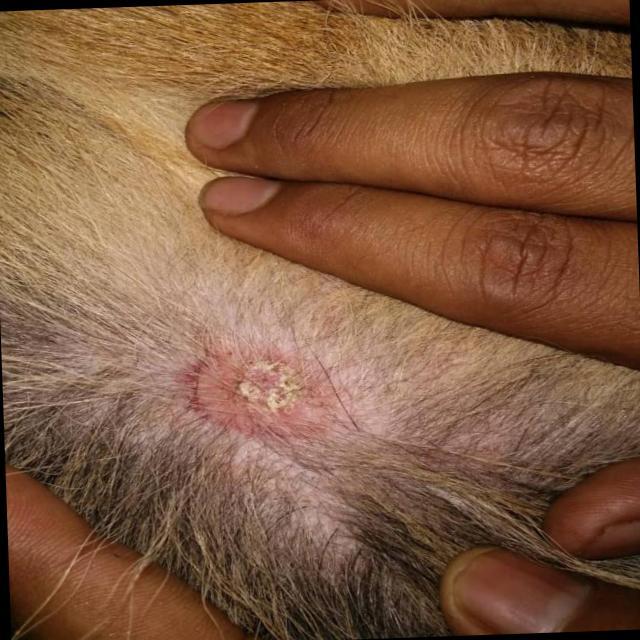
Canine ringworm (Dermatophytosis) — fungal infection caused by Microsporum or Trichophyton. Presents with circular alopecia, scaling, crusting, and broken hairs.